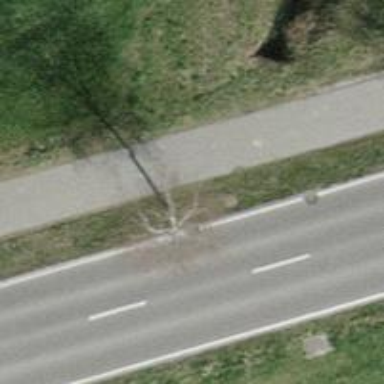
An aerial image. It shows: Avenue of trees.